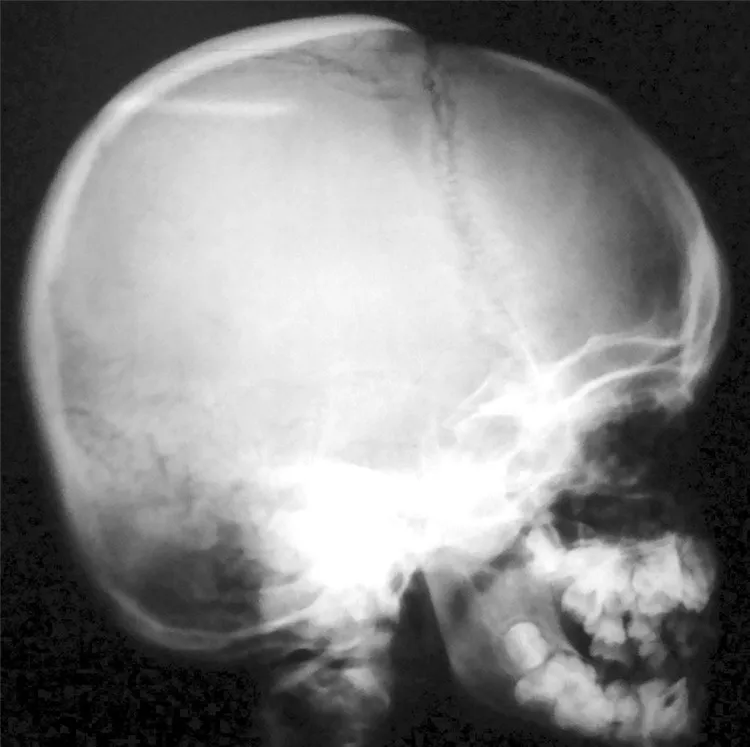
Lateral cephalogram of 9 years old male with cleido-cranial dysplasia, showing parietal frontal and occipital bossing.
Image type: radiology (x_ray)